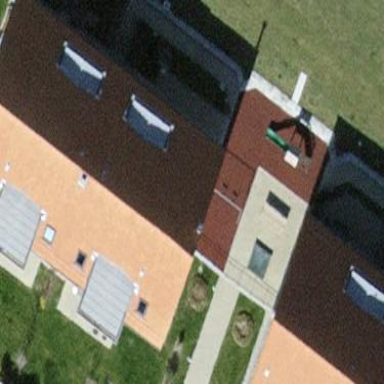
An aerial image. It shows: Gabled roof on building that houses apartments.